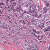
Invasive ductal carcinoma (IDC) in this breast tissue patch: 1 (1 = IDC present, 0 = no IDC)